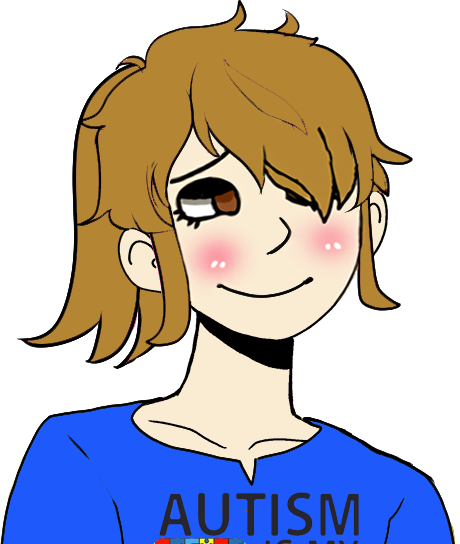
Label: 5_Ashbie_and_Enbie_Girl